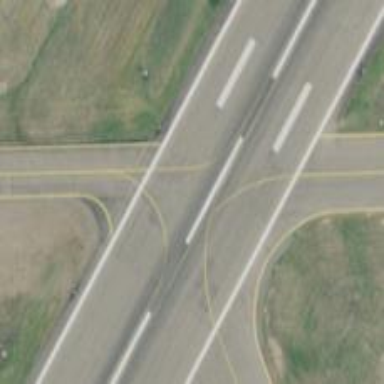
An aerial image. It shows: Image of taxiway at airport.